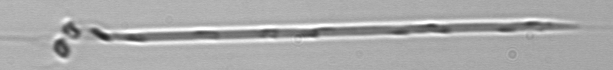
Label: Rhizosolenia